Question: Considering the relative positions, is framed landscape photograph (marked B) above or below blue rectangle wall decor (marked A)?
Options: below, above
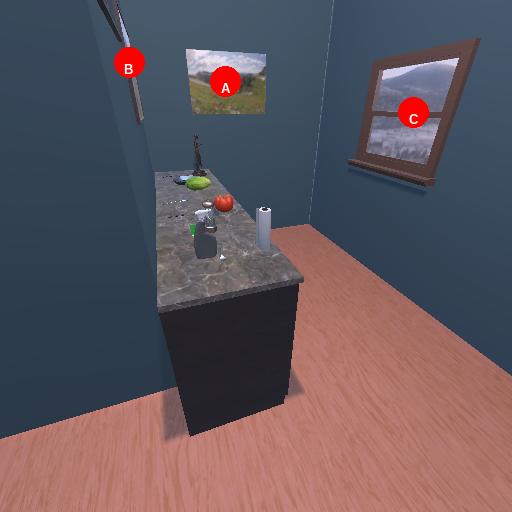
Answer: below